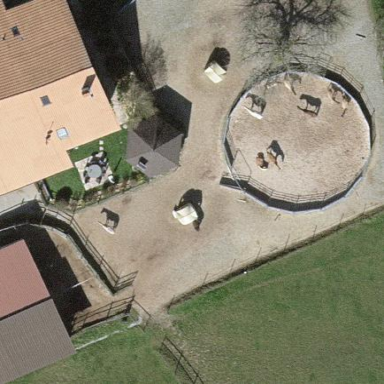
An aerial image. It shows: Equestrian pitch surrounded by fence.